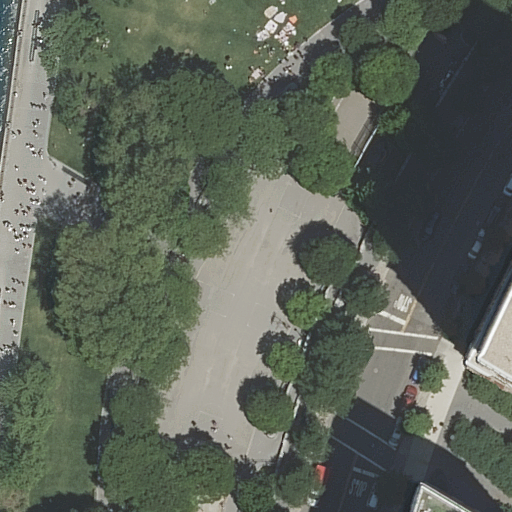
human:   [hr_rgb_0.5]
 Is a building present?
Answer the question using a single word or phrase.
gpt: yes

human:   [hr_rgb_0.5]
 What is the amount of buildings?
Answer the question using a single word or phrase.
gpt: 2

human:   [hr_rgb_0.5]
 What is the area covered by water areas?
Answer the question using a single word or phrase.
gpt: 88m2

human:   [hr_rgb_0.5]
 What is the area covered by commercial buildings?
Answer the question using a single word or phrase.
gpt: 0m2

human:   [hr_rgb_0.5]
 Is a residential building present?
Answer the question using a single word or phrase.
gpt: yes

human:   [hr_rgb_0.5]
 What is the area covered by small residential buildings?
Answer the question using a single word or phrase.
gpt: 28m2

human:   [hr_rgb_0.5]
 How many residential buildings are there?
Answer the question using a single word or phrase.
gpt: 2

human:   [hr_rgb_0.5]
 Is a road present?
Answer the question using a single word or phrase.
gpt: yes

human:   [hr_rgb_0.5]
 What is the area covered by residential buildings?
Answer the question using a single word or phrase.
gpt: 147m2

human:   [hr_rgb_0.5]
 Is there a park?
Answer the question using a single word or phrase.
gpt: yes

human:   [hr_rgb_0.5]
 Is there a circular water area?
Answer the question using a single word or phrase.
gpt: no

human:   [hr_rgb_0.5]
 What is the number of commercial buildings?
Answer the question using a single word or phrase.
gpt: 0

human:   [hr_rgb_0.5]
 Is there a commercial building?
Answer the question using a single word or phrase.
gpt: no

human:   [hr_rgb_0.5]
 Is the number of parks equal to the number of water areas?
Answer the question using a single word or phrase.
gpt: no

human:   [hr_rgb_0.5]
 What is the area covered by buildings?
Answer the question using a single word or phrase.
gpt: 147m2

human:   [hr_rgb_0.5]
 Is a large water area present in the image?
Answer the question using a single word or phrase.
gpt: no

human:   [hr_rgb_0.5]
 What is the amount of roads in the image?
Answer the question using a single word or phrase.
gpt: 9

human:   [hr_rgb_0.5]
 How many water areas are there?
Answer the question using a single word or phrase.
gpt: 1

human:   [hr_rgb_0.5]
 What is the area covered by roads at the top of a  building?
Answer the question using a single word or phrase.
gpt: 0m2

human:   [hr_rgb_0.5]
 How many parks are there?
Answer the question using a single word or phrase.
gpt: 2

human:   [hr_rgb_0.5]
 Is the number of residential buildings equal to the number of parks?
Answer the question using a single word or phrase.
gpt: yes

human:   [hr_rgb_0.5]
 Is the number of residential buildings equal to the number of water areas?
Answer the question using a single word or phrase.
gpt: no

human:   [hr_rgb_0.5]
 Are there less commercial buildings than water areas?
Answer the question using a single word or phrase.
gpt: yes

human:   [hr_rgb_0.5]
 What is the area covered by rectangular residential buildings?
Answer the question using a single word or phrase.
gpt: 147m2

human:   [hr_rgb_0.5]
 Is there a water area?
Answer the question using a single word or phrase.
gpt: yes

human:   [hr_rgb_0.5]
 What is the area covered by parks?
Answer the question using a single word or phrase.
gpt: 8270m2

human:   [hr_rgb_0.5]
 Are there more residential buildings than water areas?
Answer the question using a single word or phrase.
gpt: yes

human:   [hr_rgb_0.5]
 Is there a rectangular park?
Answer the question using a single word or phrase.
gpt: yes

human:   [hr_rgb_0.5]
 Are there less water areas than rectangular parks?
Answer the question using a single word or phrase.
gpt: no

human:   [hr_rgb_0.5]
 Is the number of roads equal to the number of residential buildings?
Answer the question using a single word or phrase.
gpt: no

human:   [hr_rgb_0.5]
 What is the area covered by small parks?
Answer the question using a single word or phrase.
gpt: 0m2

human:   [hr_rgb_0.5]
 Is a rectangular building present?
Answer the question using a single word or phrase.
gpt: yes

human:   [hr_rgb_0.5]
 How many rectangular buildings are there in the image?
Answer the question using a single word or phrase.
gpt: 2

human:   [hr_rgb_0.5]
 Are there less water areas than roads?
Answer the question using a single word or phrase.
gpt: yes

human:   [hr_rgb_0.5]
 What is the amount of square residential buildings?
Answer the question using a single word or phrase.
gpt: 0

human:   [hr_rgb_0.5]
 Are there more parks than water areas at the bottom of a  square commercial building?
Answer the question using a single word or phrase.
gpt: yes

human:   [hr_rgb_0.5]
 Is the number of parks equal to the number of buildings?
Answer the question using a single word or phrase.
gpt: yes

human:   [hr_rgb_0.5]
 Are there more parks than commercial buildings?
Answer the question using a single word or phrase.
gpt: yes

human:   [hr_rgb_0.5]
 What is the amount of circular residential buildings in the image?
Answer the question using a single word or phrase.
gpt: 0

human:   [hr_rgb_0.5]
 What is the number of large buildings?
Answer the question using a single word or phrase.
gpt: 0

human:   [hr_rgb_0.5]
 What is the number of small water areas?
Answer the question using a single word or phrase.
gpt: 1

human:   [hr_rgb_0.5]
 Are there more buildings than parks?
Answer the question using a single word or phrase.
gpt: no

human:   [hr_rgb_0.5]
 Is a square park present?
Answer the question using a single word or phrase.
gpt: no

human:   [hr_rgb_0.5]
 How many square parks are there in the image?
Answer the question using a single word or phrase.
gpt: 0

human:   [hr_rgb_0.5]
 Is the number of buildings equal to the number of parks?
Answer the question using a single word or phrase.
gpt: yes

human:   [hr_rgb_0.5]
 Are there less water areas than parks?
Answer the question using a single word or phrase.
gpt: yes

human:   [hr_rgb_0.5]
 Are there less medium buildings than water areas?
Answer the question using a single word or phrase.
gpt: no

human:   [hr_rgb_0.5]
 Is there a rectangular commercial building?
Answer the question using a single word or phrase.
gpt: no

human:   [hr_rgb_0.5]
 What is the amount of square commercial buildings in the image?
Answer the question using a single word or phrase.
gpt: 0

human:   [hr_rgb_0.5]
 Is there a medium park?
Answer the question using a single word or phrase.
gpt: yes

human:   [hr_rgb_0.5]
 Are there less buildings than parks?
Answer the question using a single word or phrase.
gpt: no

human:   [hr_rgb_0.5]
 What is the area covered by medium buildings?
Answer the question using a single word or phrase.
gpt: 119m2

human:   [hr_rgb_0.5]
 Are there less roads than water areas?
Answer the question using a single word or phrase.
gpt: no

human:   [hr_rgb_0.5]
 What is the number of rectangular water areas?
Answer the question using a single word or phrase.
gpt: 1

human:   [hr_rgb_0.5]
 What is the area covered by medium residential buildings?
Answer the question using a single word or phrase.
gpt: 119m2

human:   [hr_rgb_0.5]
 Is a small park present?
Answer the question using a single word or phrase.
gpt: no

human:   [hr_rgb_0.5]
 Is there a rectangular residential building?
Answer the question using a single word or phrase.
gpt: yes

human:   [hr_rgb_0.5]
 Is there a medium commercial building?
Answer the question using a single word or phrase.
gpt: no

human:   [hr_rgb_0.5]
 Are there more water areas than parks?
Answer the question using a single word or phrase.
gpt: no

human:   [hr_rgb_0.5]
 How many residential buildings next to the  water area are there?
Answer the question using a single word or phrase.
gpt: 2

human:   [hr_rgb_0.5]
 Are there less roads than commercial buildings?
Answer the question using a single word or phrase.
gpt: no

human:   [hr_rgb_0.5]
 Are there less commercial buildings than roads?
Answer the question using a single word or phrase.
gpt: yes

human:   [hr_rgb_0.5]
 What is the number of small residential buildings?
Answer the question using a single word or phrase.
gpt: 1

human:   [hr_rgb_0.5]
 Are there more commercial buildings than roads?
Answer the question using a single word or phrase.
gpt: no